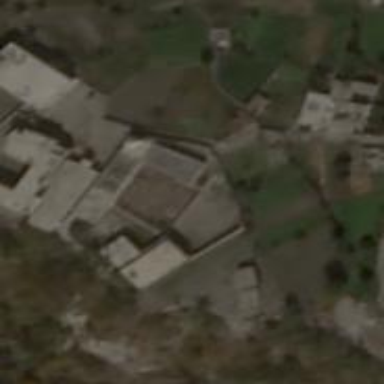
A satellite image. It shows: School.